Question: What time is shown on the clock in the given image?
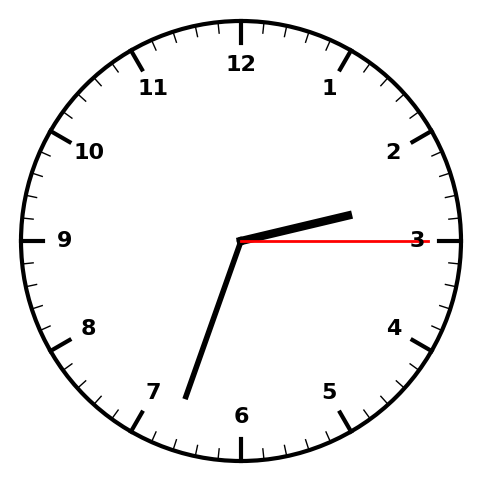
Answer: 02:33:15